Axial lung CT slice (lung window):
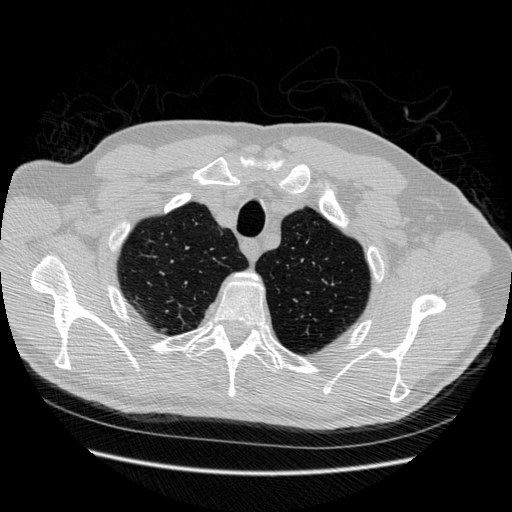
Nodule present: no